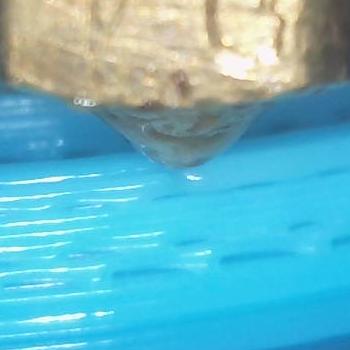
Flow rate: 188%